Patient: sex F, age 80
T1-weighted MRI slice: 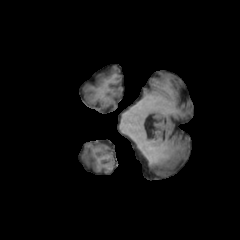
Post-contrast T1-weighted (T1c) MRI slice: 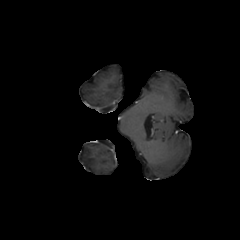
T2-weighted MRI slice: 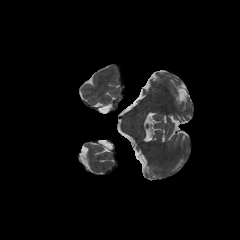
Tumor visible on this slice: no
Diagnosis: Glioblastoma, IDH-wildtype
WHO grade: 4